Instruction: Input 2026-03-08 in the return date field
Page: home
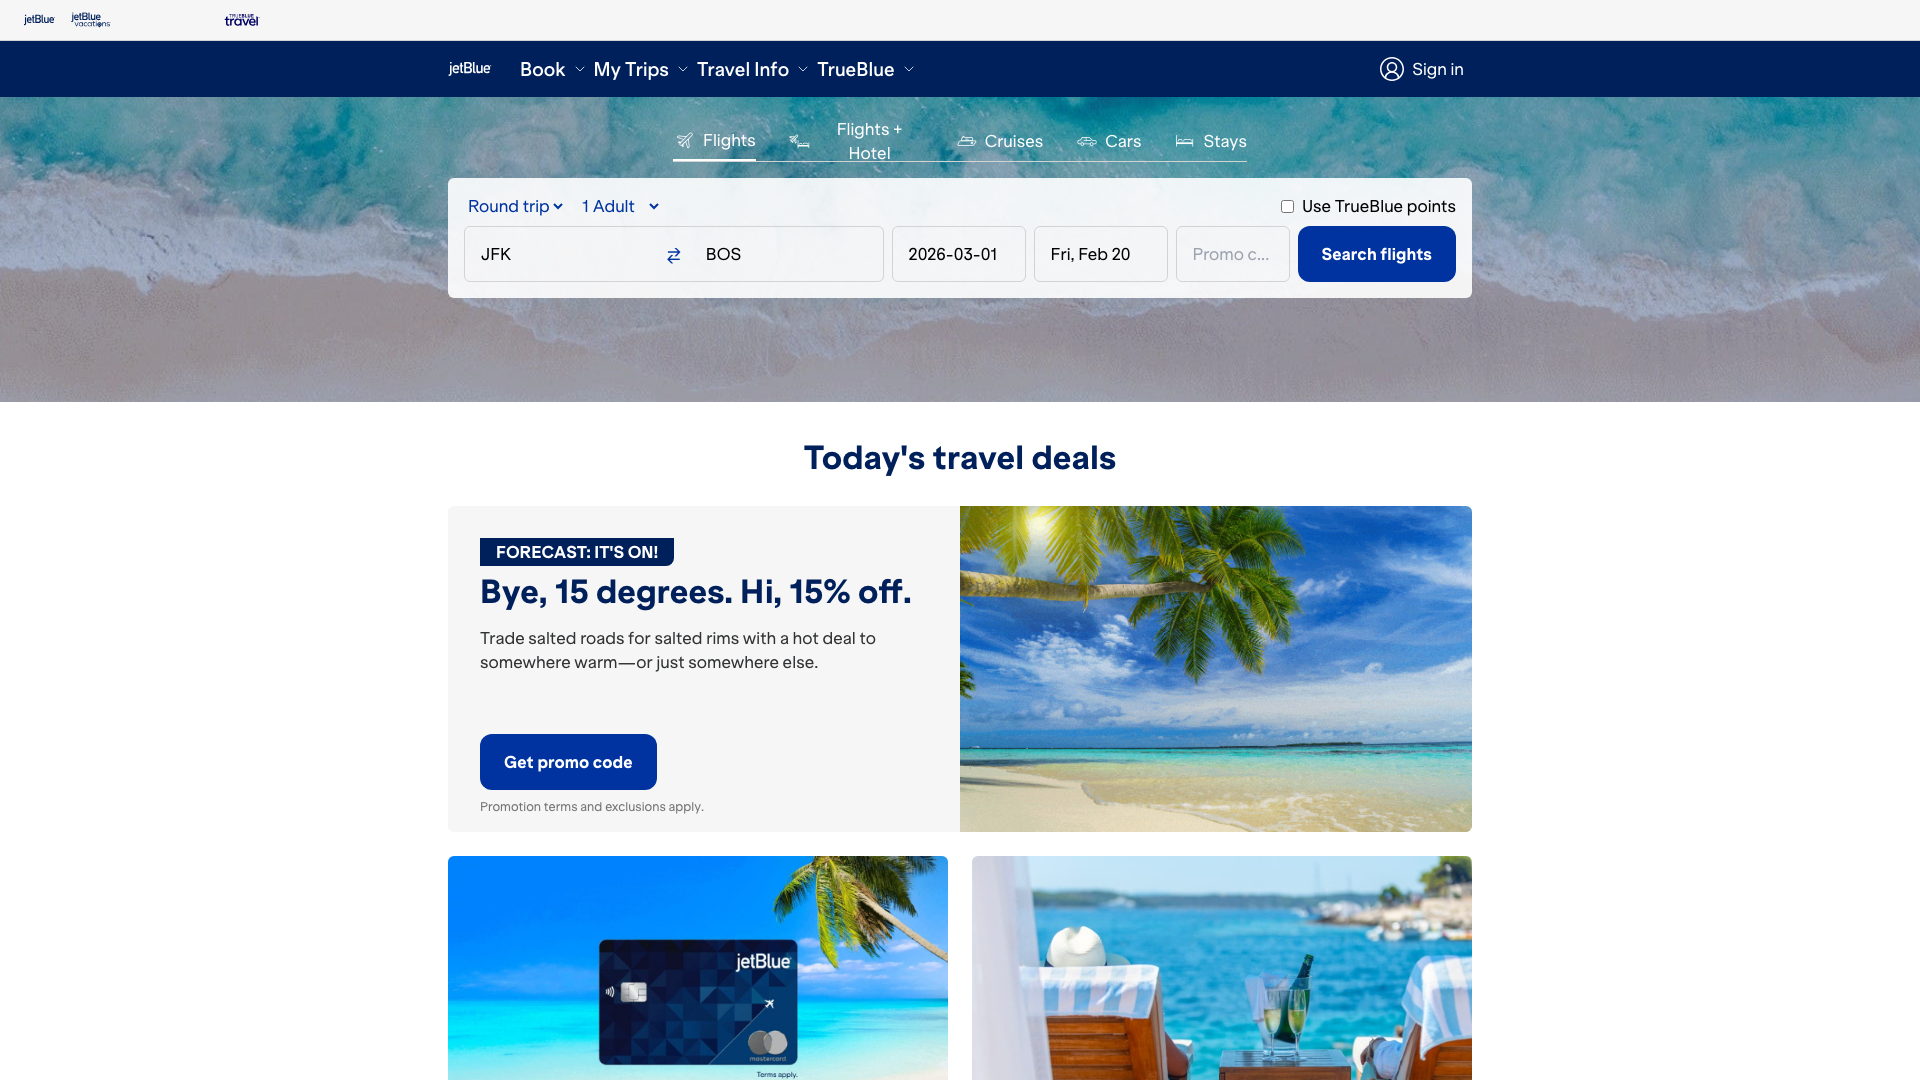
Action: type